Aerial crown-view tile of a tropical tree (Barro Colorado Island, Panama), acquired 20240611:
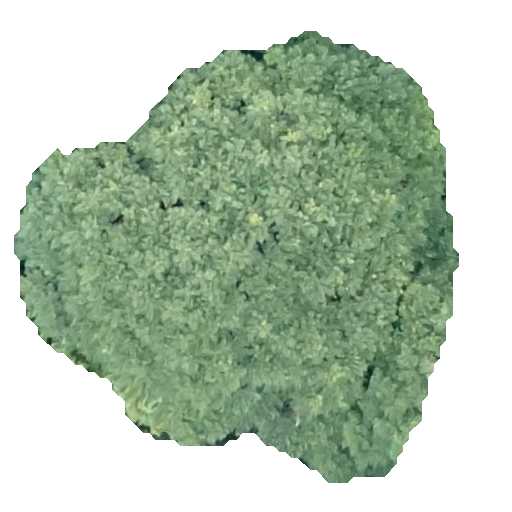
Species: Jacaranda copaia
GBIF accepted scientific name: Jacaranda copaia
Crown area: 221.784 m²